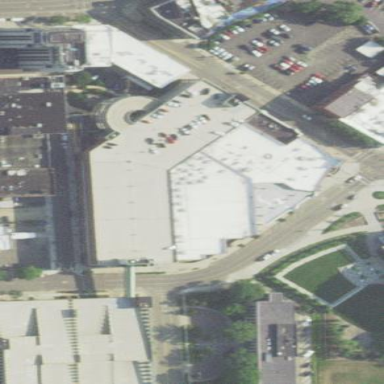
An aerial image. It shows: Commercial building.